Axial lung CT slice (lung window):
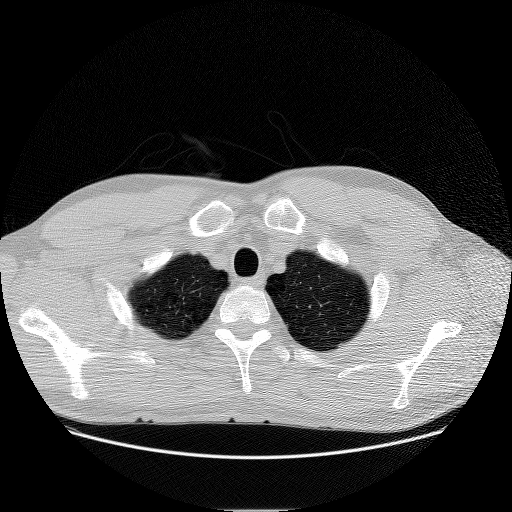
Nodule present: no